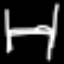
Label: bed